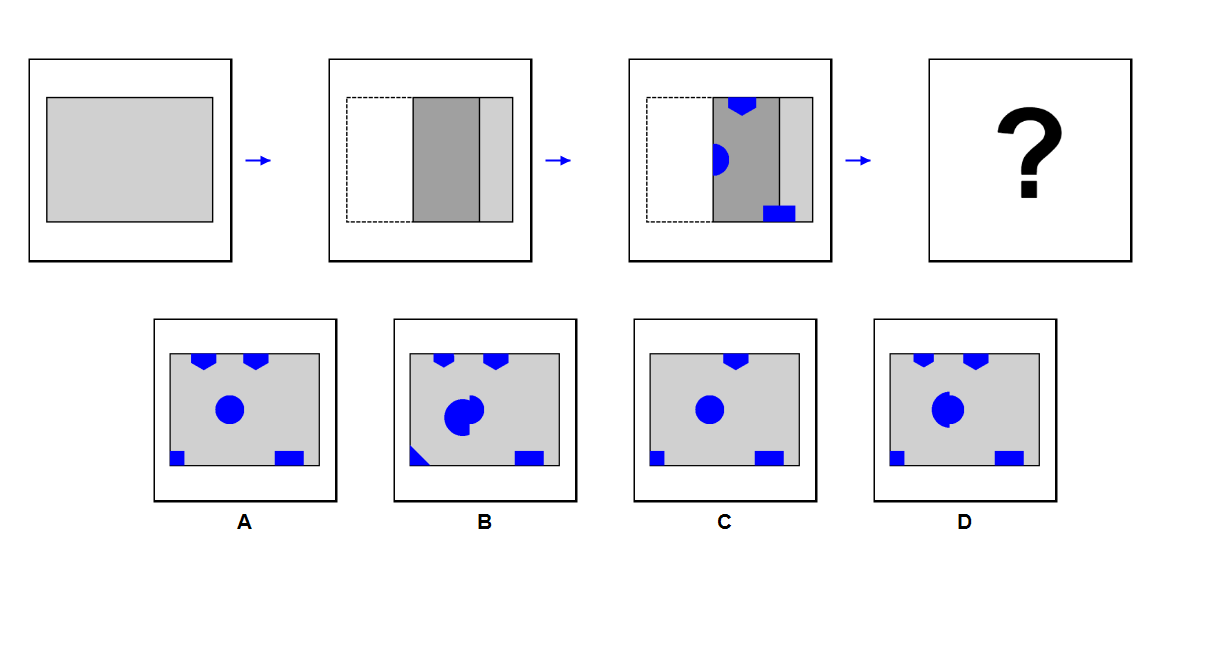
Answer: A